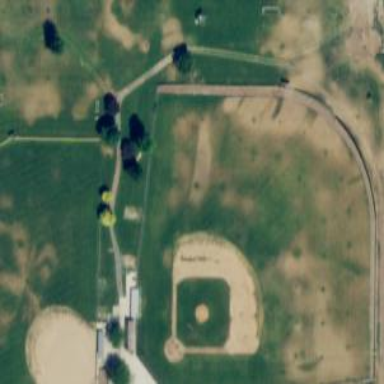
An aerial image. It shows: Disc golf basket.